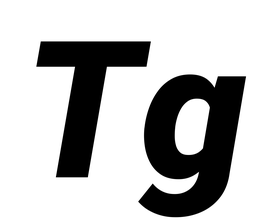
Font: Roboto-Italic_Black_Italic